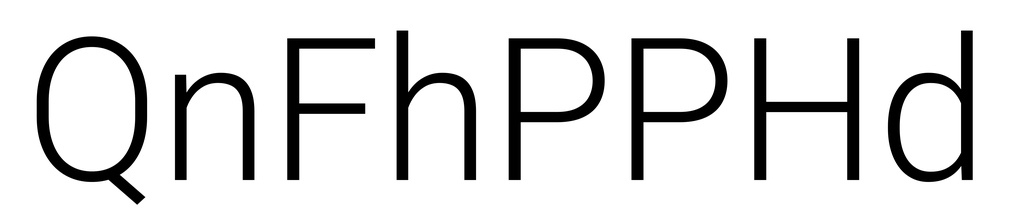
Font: Roboto_Light